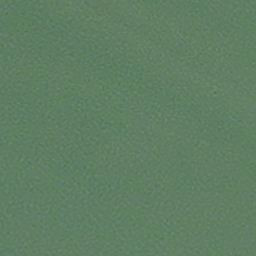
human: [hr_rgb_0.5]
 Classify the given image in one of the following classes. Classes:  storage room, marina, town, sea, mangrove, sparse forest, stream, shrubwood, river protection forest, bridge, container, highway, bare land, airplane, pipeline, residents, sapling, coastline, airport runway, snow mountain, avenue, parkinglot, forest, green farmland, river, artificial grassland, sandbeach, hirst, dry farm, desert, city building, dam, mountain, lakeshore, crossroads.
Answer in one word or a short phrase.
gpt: sea